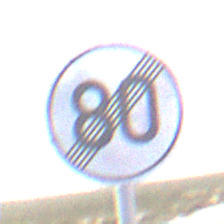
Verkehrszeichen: EndeGeschwindigkeit80
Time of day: Midday
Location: Outdoor (Nature)
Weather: PartlyCloudy
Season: NotSpecified
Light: Natural